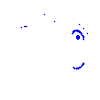
Particle: proton